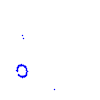
Particle: proton